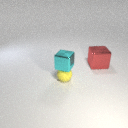
small yellow rubber sphere to the left of large red metal cube